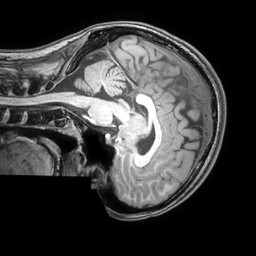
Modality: T1w
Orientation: sagittal
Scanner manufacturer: philips
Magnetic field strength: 3 T
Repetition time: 0.008 s
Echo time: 0.0035 s